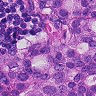
Metastatic tissue present: yes